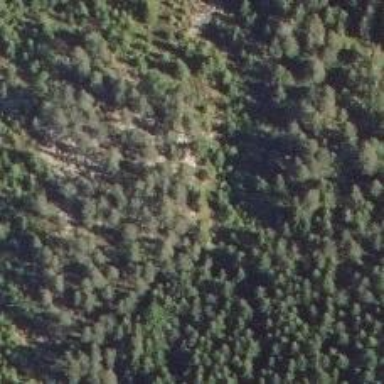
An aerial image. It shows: Cliff in nature.